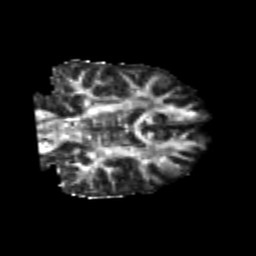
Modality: FA
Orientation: coronal
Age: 20
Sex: male
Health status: healthy
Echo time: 0.074 s